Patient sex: M
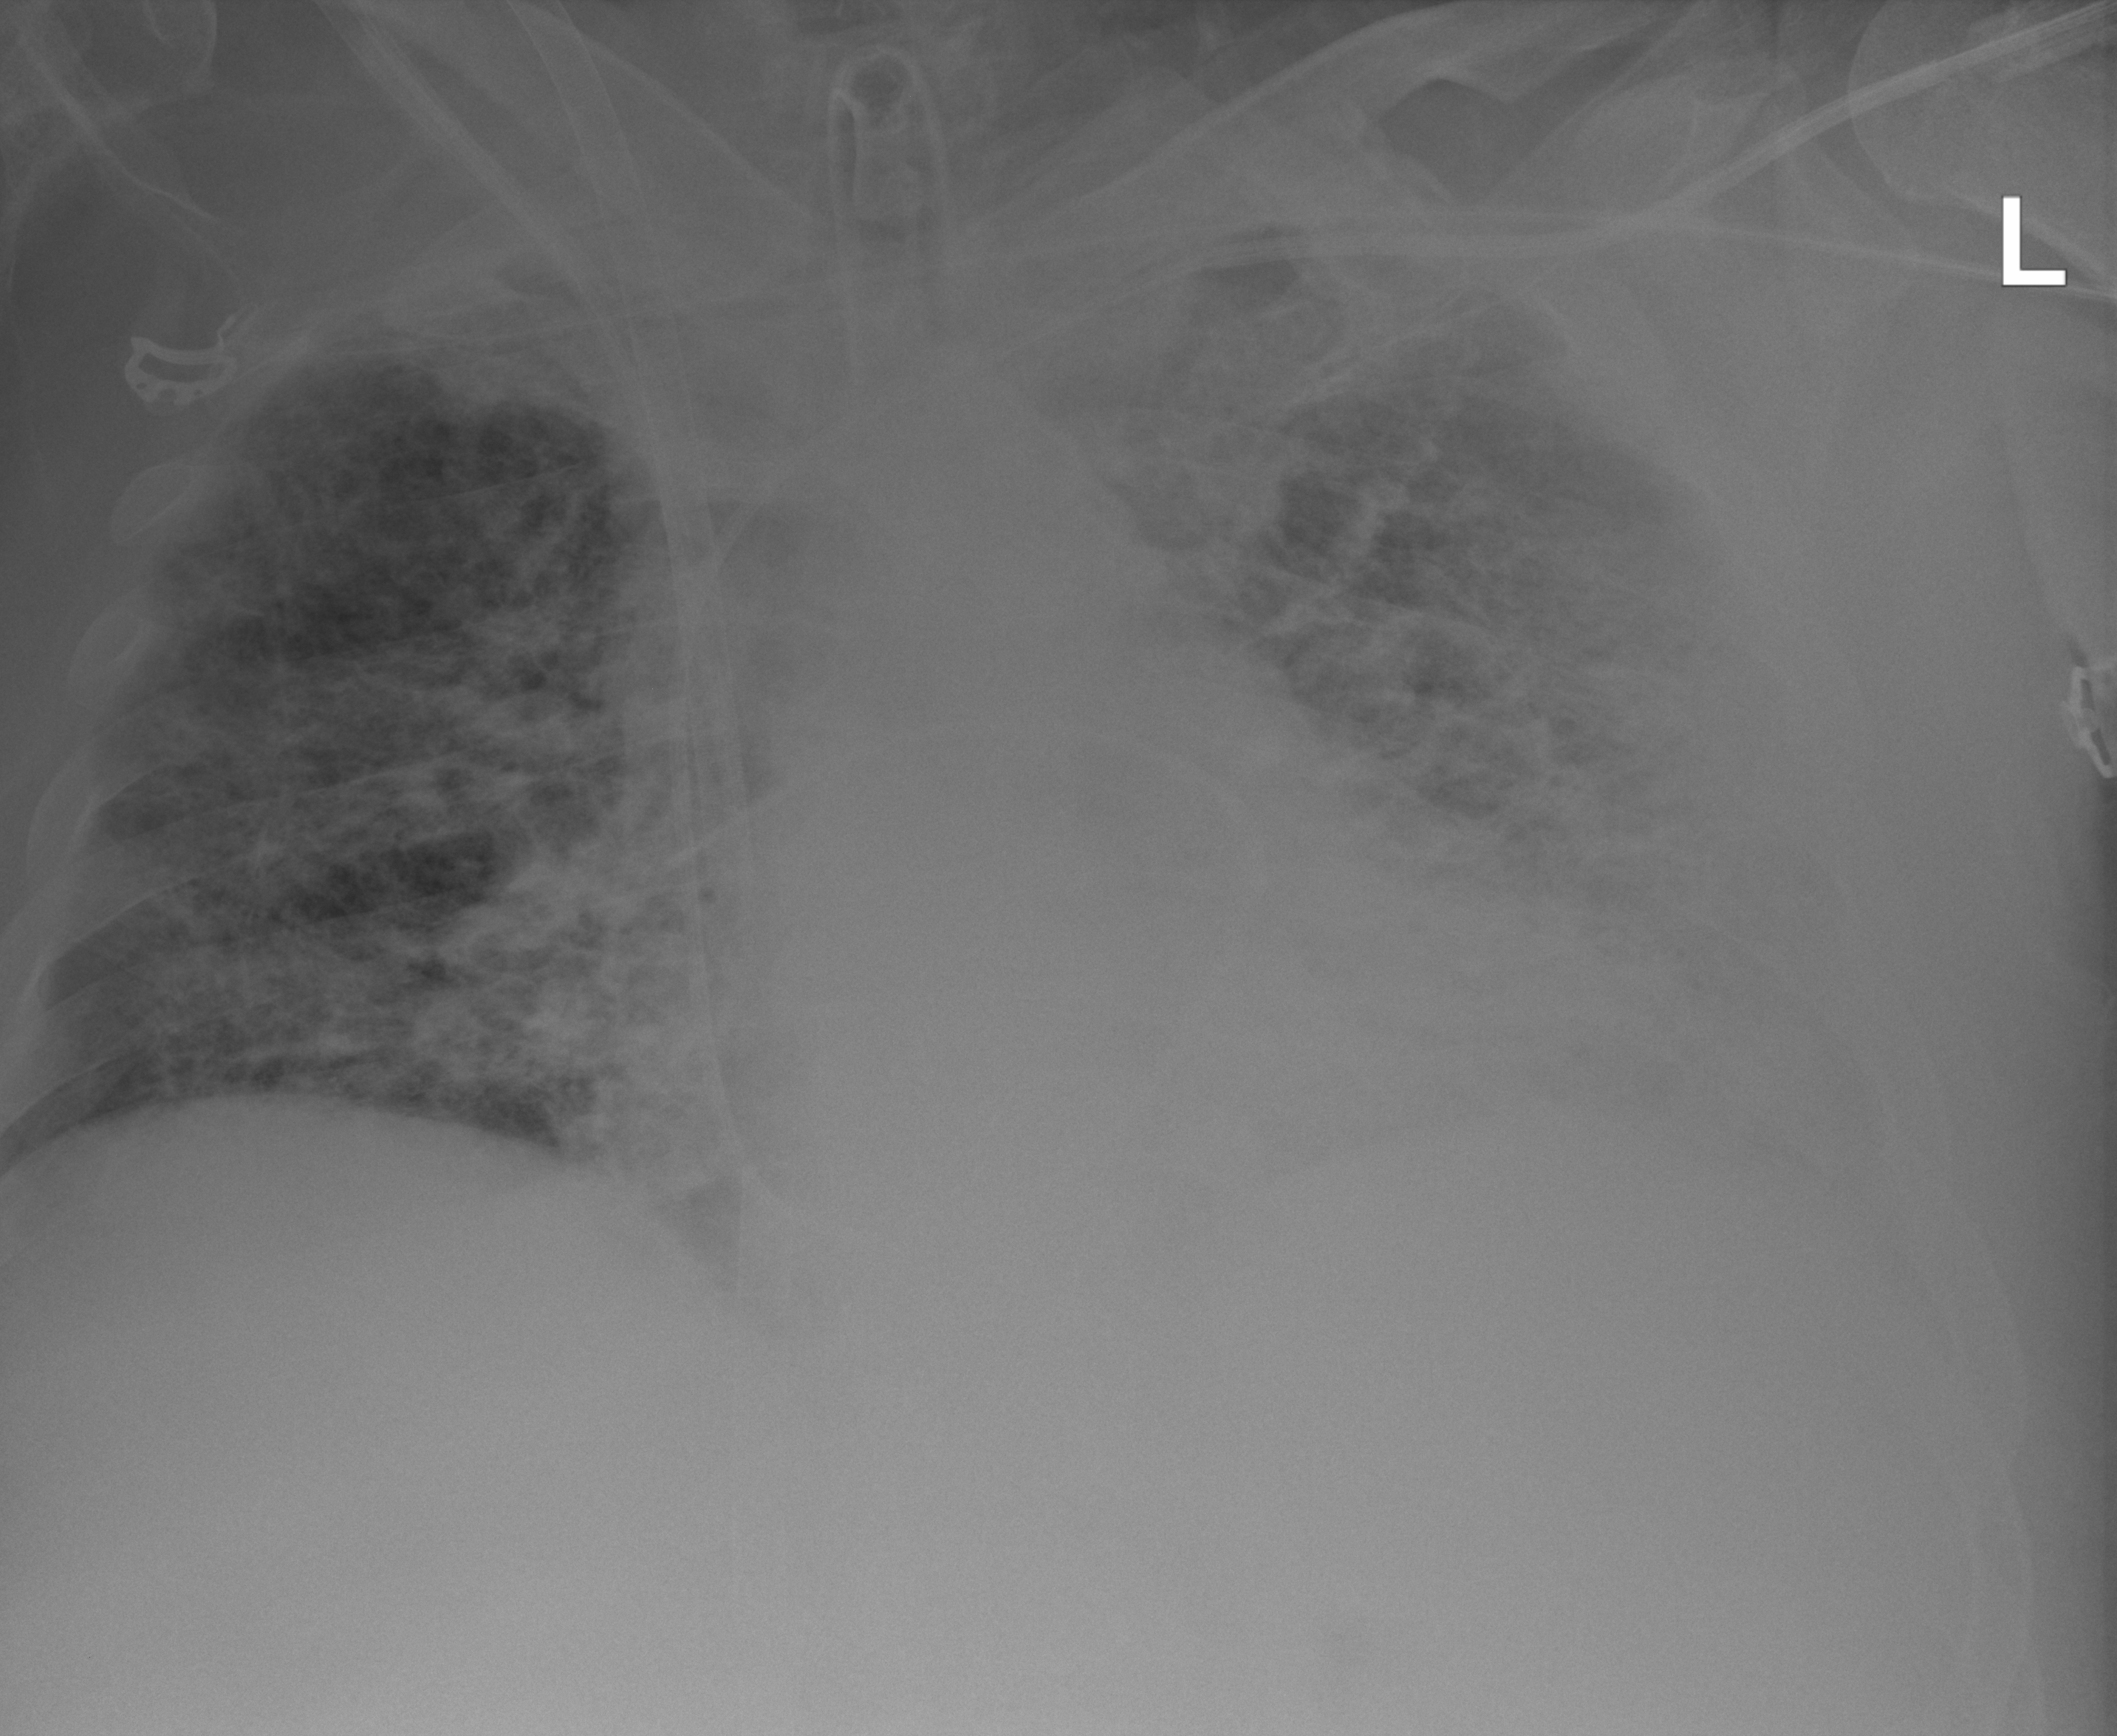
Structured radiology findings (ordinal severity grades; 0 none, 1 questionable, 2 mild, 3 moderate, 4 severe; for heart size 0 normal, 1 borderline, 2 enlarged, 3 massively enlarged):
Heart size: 1
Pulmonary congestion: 3
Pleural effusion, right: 0
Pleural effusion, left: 2
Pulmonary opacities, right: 3
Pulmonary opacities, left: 4
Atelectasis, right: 3
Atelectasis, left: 3